Question: I have a list of data frames in R. All of the data frames in the list are of the same size. However, the elements may be of different types. For example,

I would like to apply a function to corresponding elements of data frame. For example, I want to use the paste function to produce a data frame such as
'''
"1a" "2b" "3c"
"4d" "5e" "6f"
'''
Is there a straightforward way to do this in R. I know it is possible to use the Reduce function to apply a function on corresponding elements of dataframes within lists. But using the Reduce function in this case does not seem to have the desired effect.
'''
Reduce(paste,l)
'''
Produces:
'''
"c(1, 4) c("a", "d")" "c(2, 5) c("b", "e")" "c(3, 6) c("c", "f")"
'''
Wondering if I can do this without writing messy for loops. Any help is appreciated!
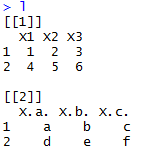
Answer: Instead of 'Reduce', use 'Map'.
'''
# not quite the same as your data
l <- list(data.frame(matrix(1:6,ncol=3)),
data.frame(matrix(letters[1:6],ncol=3), stringsAsFactors=FALSE))
# this returns a list
LL <- do.call(Map, c(list(f=paste0),l))
#
as.data.frame(LL)
# X1 X2 X3
# 1 1a 3c 5e
# 2 2b 4d 6f
'''